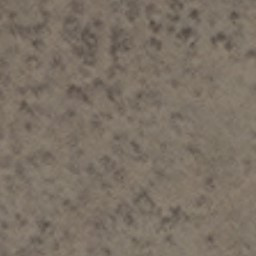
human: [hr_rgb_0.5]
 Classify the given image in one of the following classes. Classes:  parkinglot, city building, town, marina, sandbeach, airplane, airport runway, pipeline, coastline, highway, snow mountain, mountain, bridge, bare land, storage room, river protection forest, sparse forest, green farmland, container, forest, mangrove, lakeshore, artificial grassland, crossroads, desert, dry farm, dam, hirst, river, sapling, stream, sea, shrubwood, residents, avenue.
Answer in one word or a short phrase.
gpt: bare land